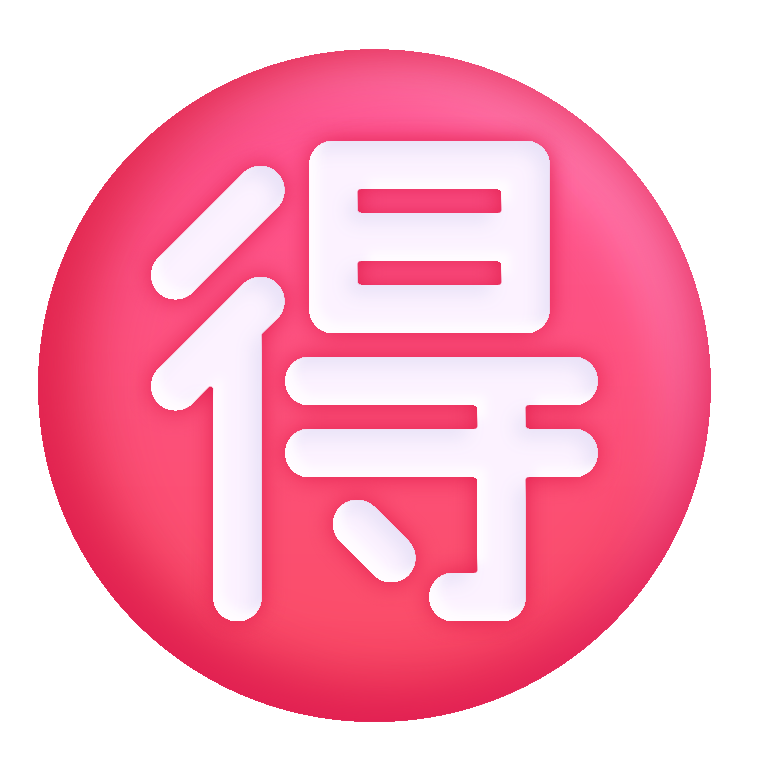
japanese bargain button color